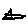
Label: triangle